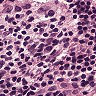
Metastatic tissue present: no